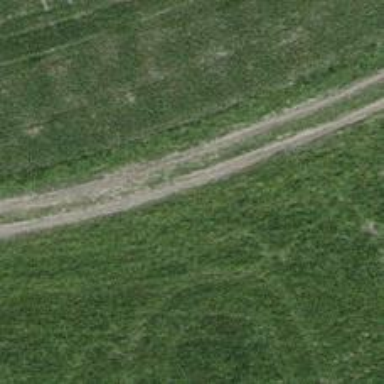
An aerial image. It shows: Gravel track with grade3 tracktype.